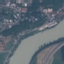
Label: River